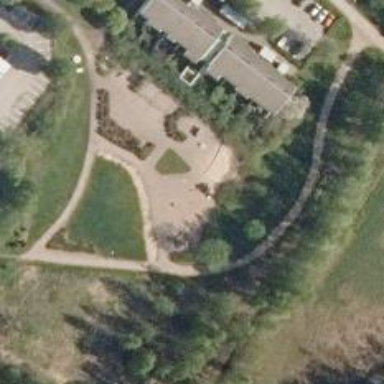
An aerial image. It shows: Springy playground.